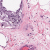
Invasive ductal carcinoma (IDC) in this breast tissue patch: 0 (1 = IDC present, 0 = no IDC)